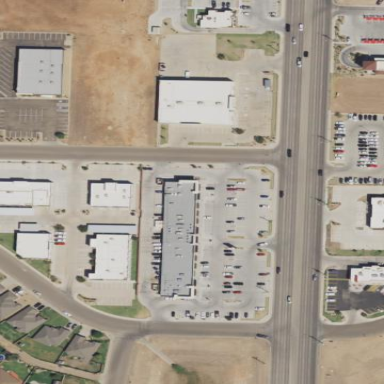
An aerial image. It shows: Commercial area.